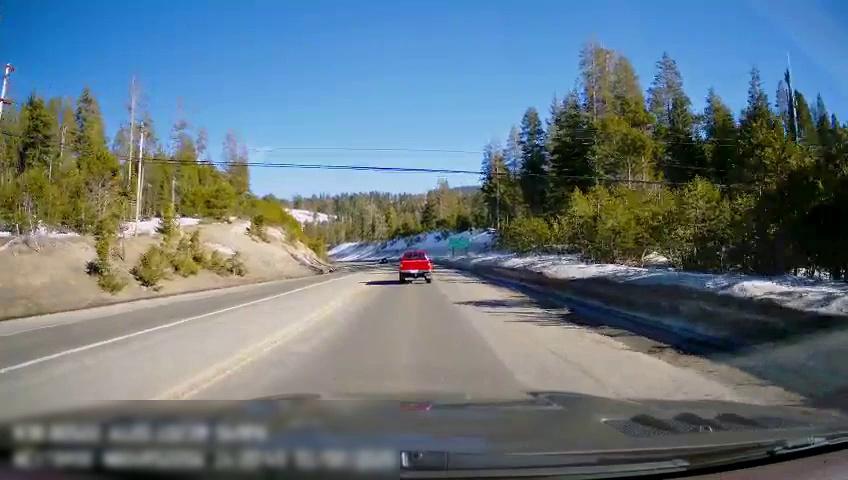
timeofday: Day
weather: Sunny
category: Drivable Space
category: Vehicles | Truck
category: Lanes | Current Lane
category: Lanes | Alternate Lane
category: Lanes | Current Lane
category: Lanes | Opposite Lane
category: Traffic | Signs